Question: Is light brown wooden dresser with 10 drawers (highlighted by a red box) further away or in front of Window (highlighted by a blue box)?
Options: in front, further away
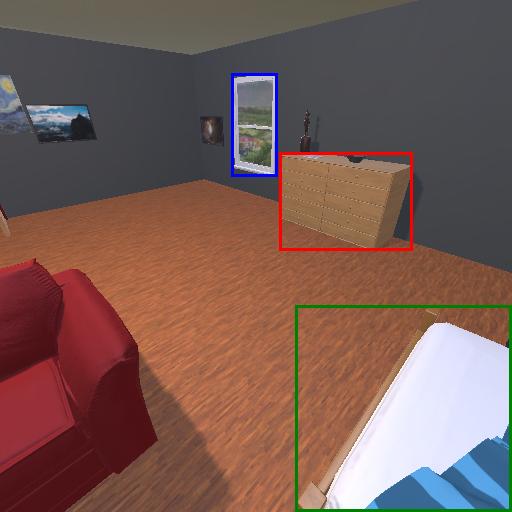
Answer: in front